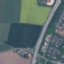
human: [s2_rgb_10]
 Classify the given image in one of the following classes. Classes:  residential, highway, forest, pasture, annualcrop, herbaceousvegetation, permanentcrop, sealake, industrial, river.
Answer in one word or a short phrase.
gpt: Highway